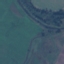
Label: Pasture